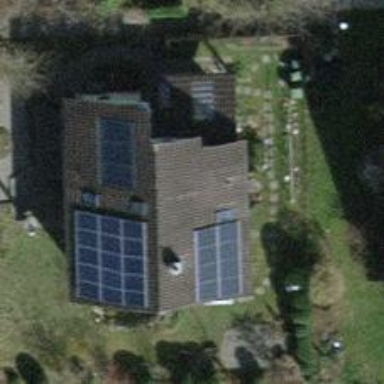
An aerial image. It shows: Solar power generator using photovoltaic method with solar photovoltaic panel types.